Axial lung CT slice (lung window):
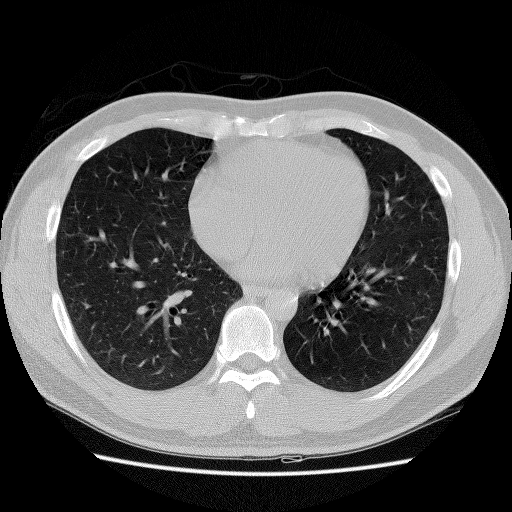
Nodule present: no